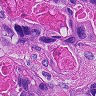
Metastatic tissue present: yes